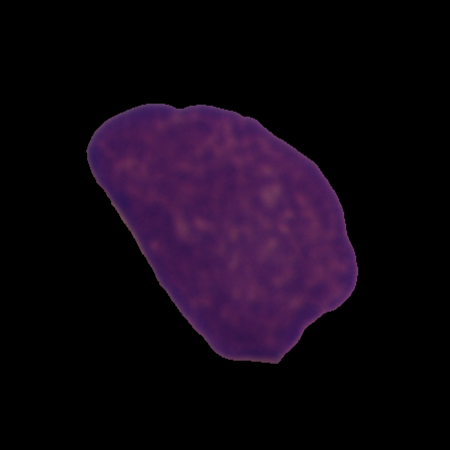
Label: cancer